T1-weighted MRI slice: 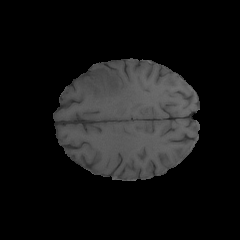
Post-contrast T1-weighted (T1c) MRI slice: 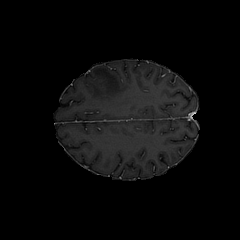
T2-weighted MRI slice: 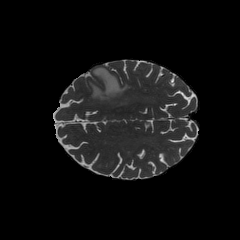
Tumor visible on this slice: yes